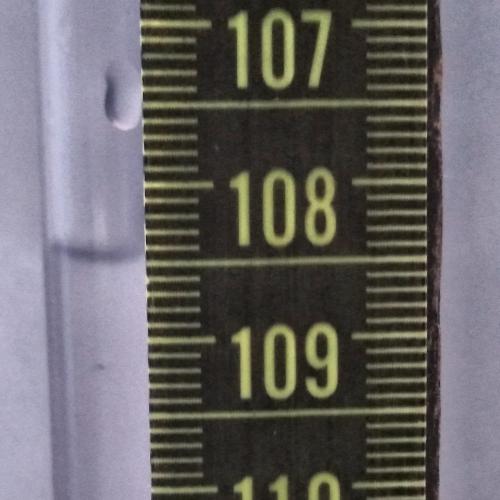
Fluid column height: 108.5 cm